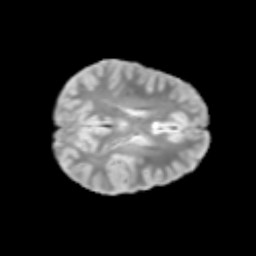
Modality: T2w
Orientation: axial
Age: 11
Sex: male
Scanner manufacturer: siemens
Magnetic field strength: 3 T
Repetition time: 3.8 s
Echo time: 0.07 s